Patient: sex F, age 76
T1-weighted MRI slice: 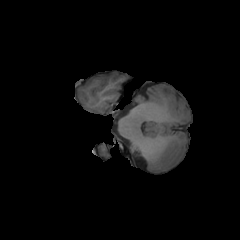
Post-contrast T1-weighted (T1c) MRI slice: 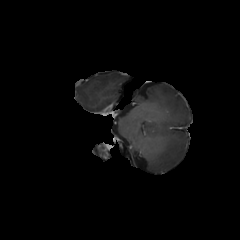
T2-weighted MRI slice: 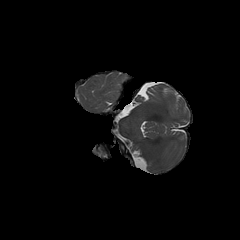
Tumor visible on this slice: no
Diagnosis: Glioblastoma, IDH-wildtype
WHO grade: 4